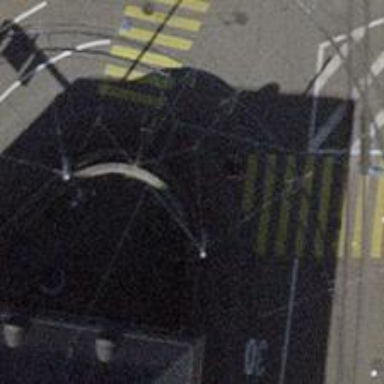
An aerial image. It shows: Kerb serving as barrier.